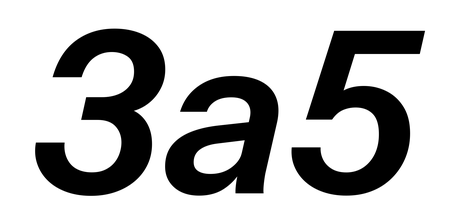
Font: InstrumentSans-Italic_SemiBold_Italic